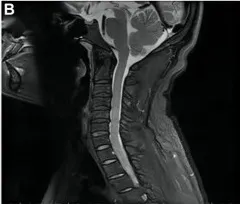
MRI images of the orbit, cervical spine, and brain. Cervical spine MRI.
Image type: radiology (mri)